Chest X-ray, PA view. Patient: 72 years old, sex F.
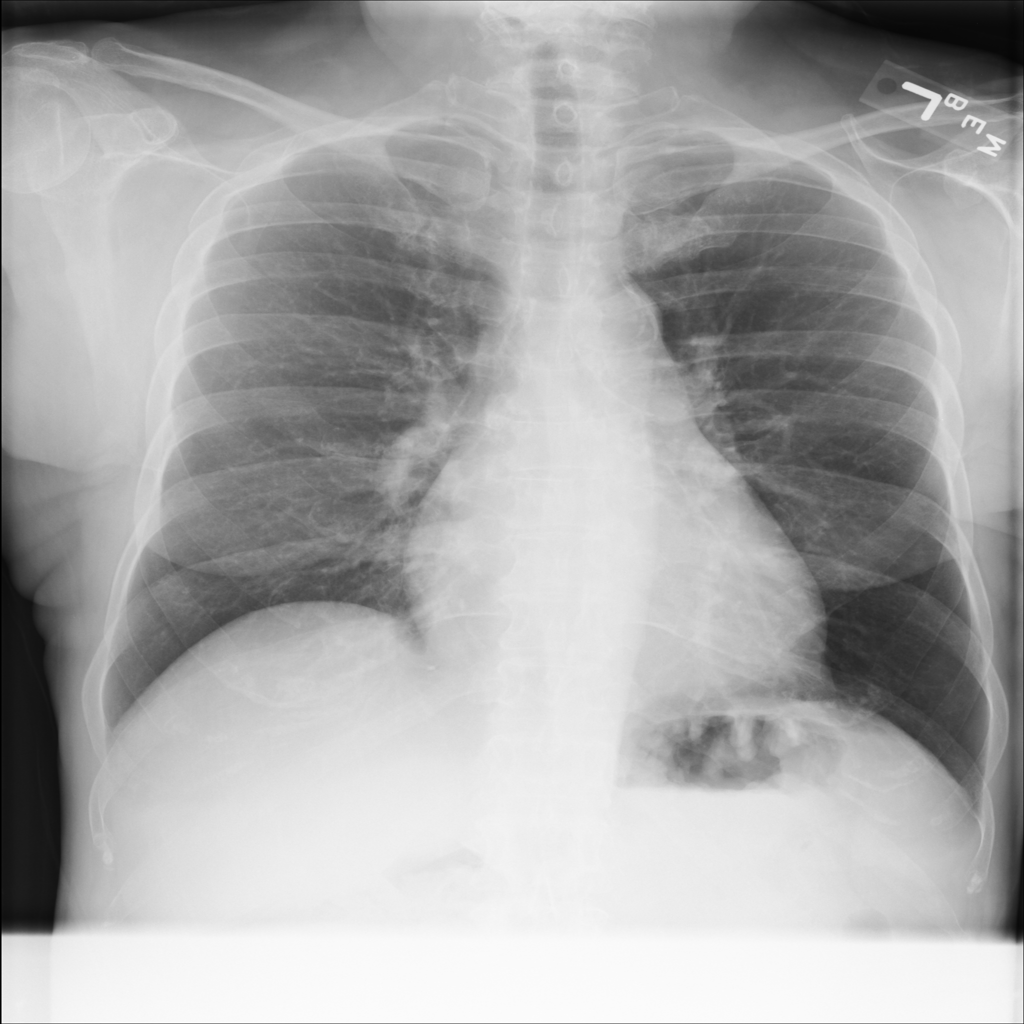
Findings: No Finding